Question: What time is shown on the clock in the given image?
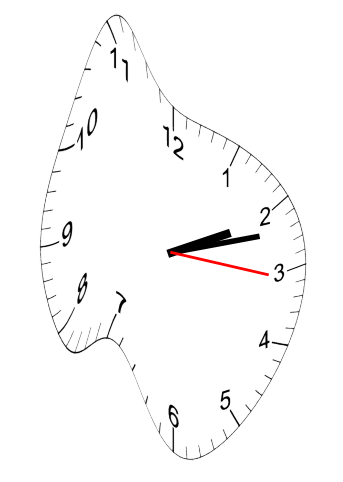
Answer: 02:12:16